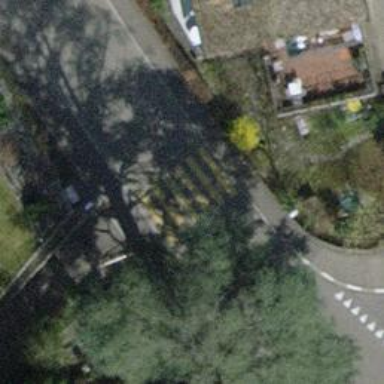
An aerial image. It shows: Uncontrolled zebra crossing on the road.